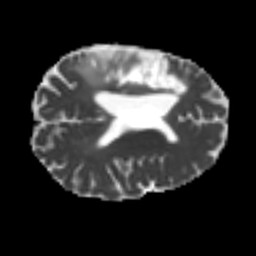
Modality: MD
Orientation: axial
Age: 58
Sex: male
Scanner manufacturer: siemens
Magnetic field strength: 3 T
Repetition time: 4.987 s
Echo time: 0.0792 s